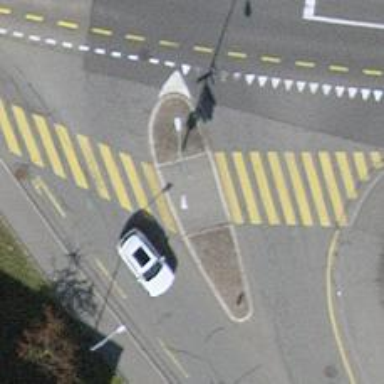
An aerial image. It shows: Marked footway with asphalt surface. The crossing includes pedestrian island.